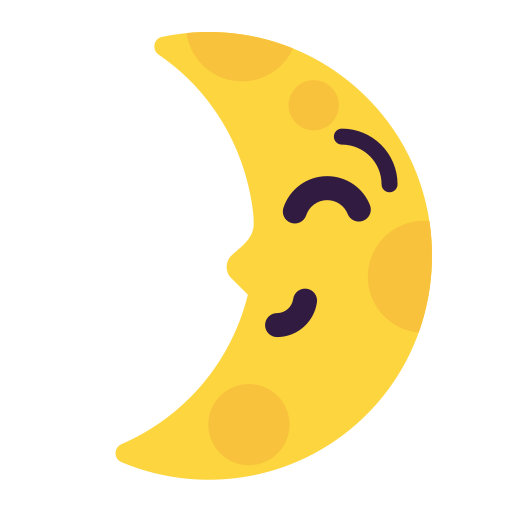
first quarter moon face flat